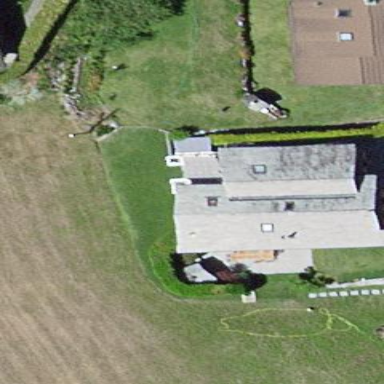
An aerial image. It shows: Simple and straightforward house.